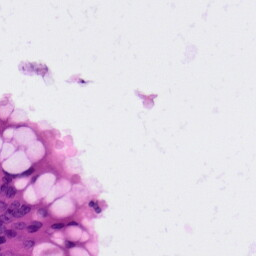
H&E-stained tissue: Colon